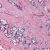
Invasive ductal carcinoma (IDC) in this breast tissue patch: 1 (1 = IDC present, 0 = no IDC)